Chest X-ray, AP view. Patient: 66 years old, sex M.
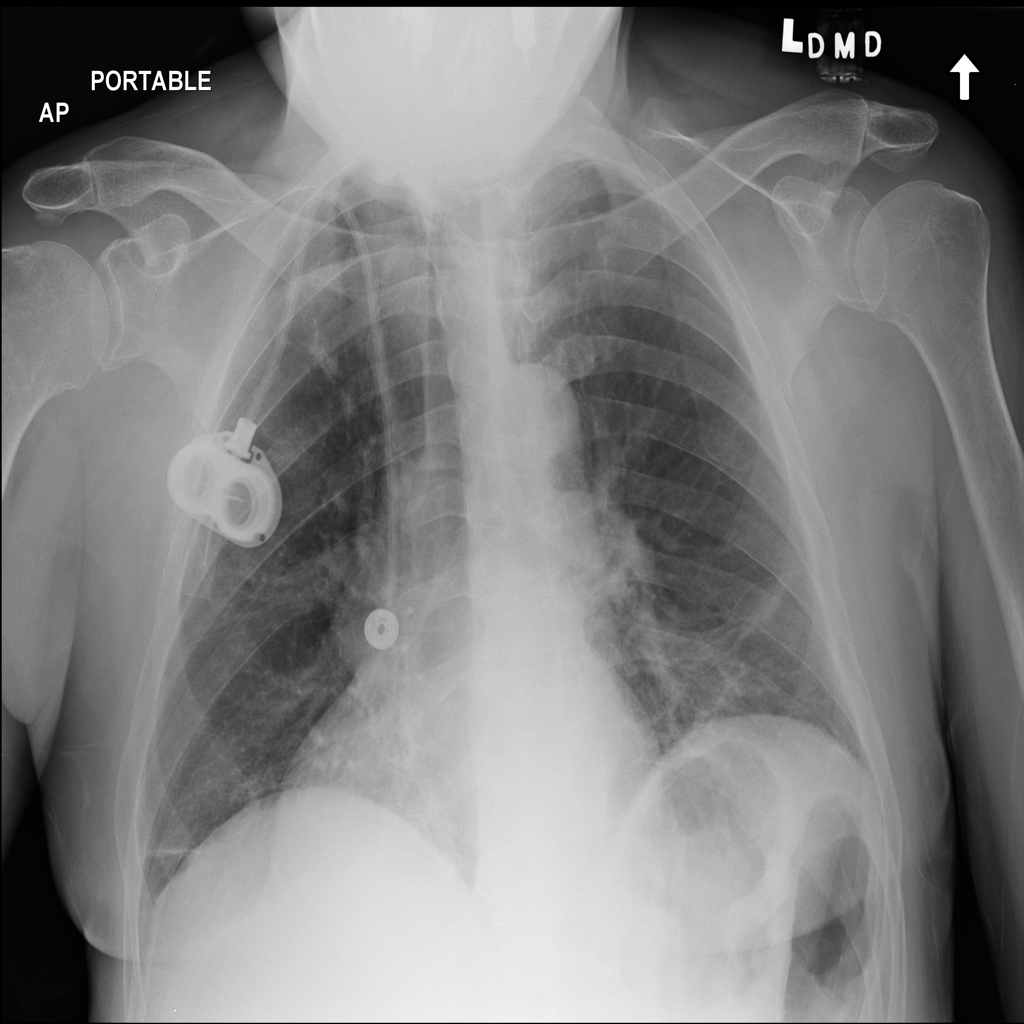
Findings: Atelectasis